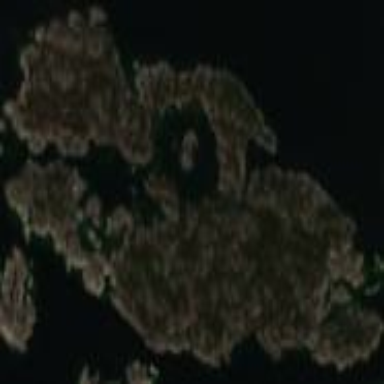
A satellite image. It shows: Island with natural coastline.